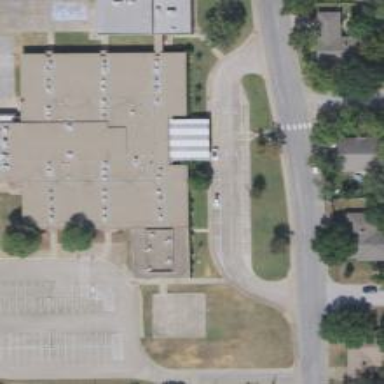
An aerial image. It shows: School building.